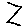
Label: zigzag